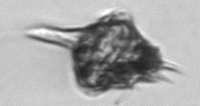
Label: Amylax